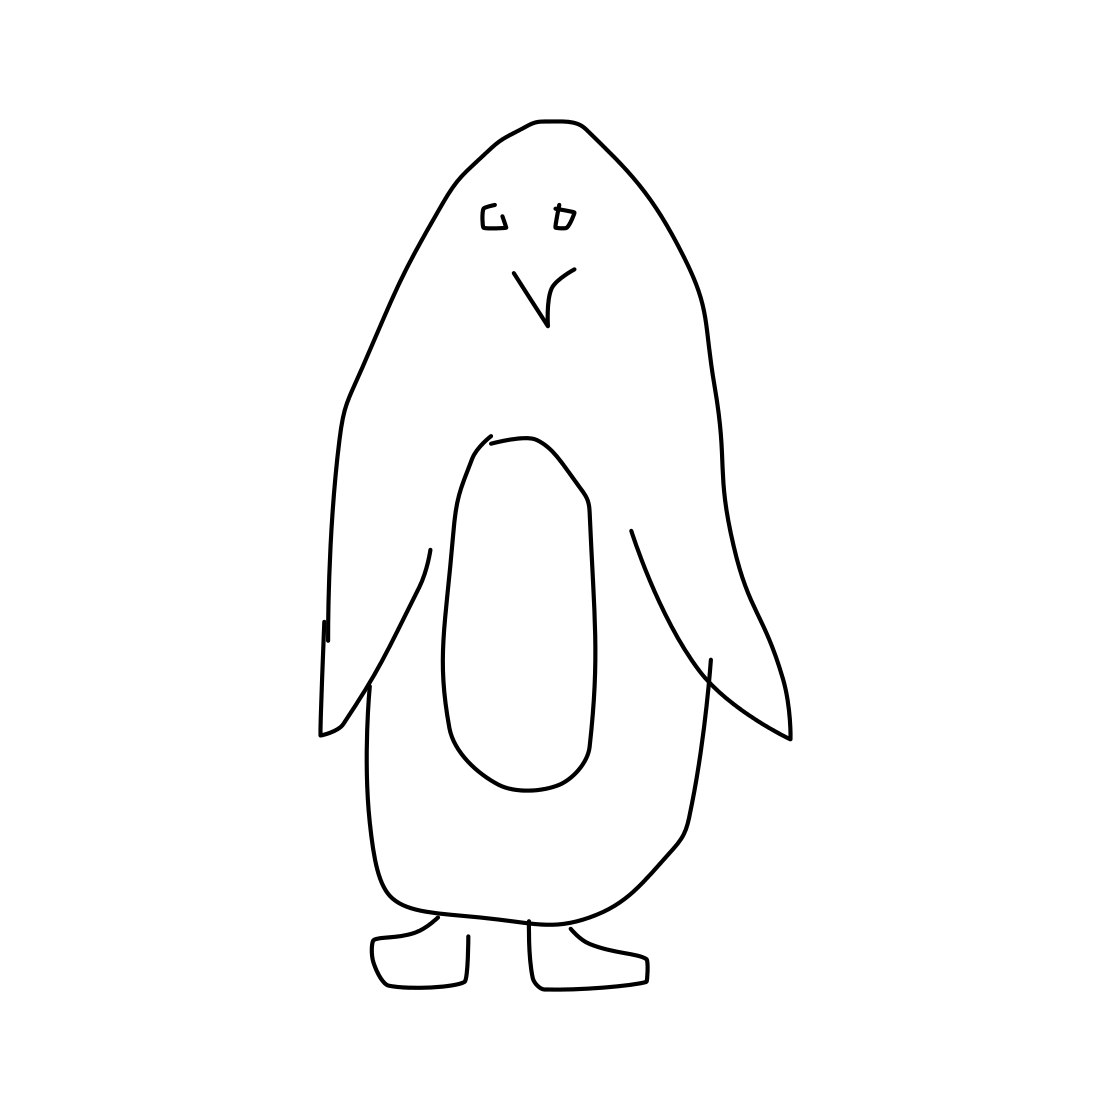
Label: penguin